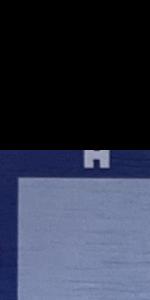
Label: Empty